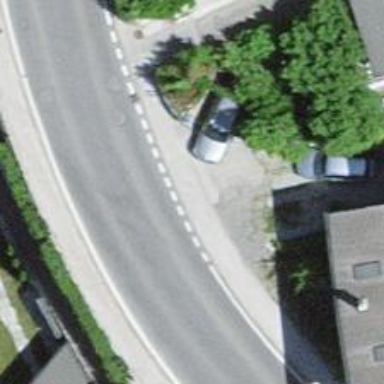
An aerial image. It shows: Asphalt sidewalk.